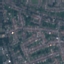
Label: Residential